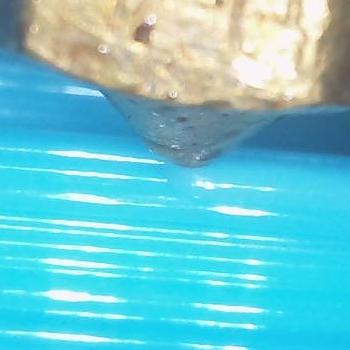
Flow rate: 267%